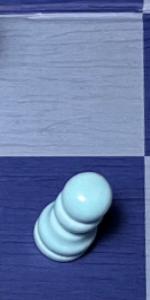
Label: Pawn_White